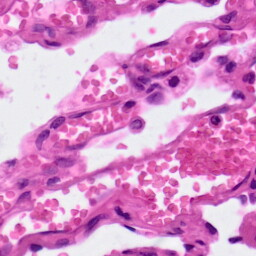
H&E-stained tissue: Lung